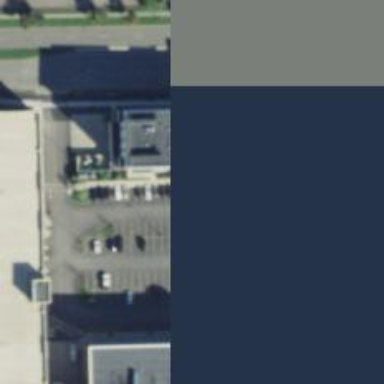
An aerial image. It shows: Parking space.